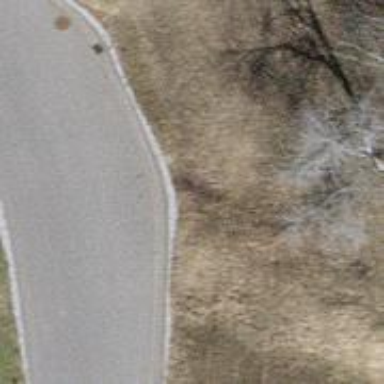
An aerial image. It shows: Culvert tunnel.